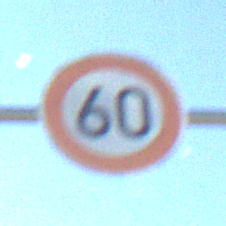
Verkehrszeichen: Geschwindigkeit60
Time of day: Night
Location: Outdoor (Nature)
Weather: PartlyCloudy
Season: NotSpecified
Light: Natural